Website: bh-photo
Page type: cross-sells
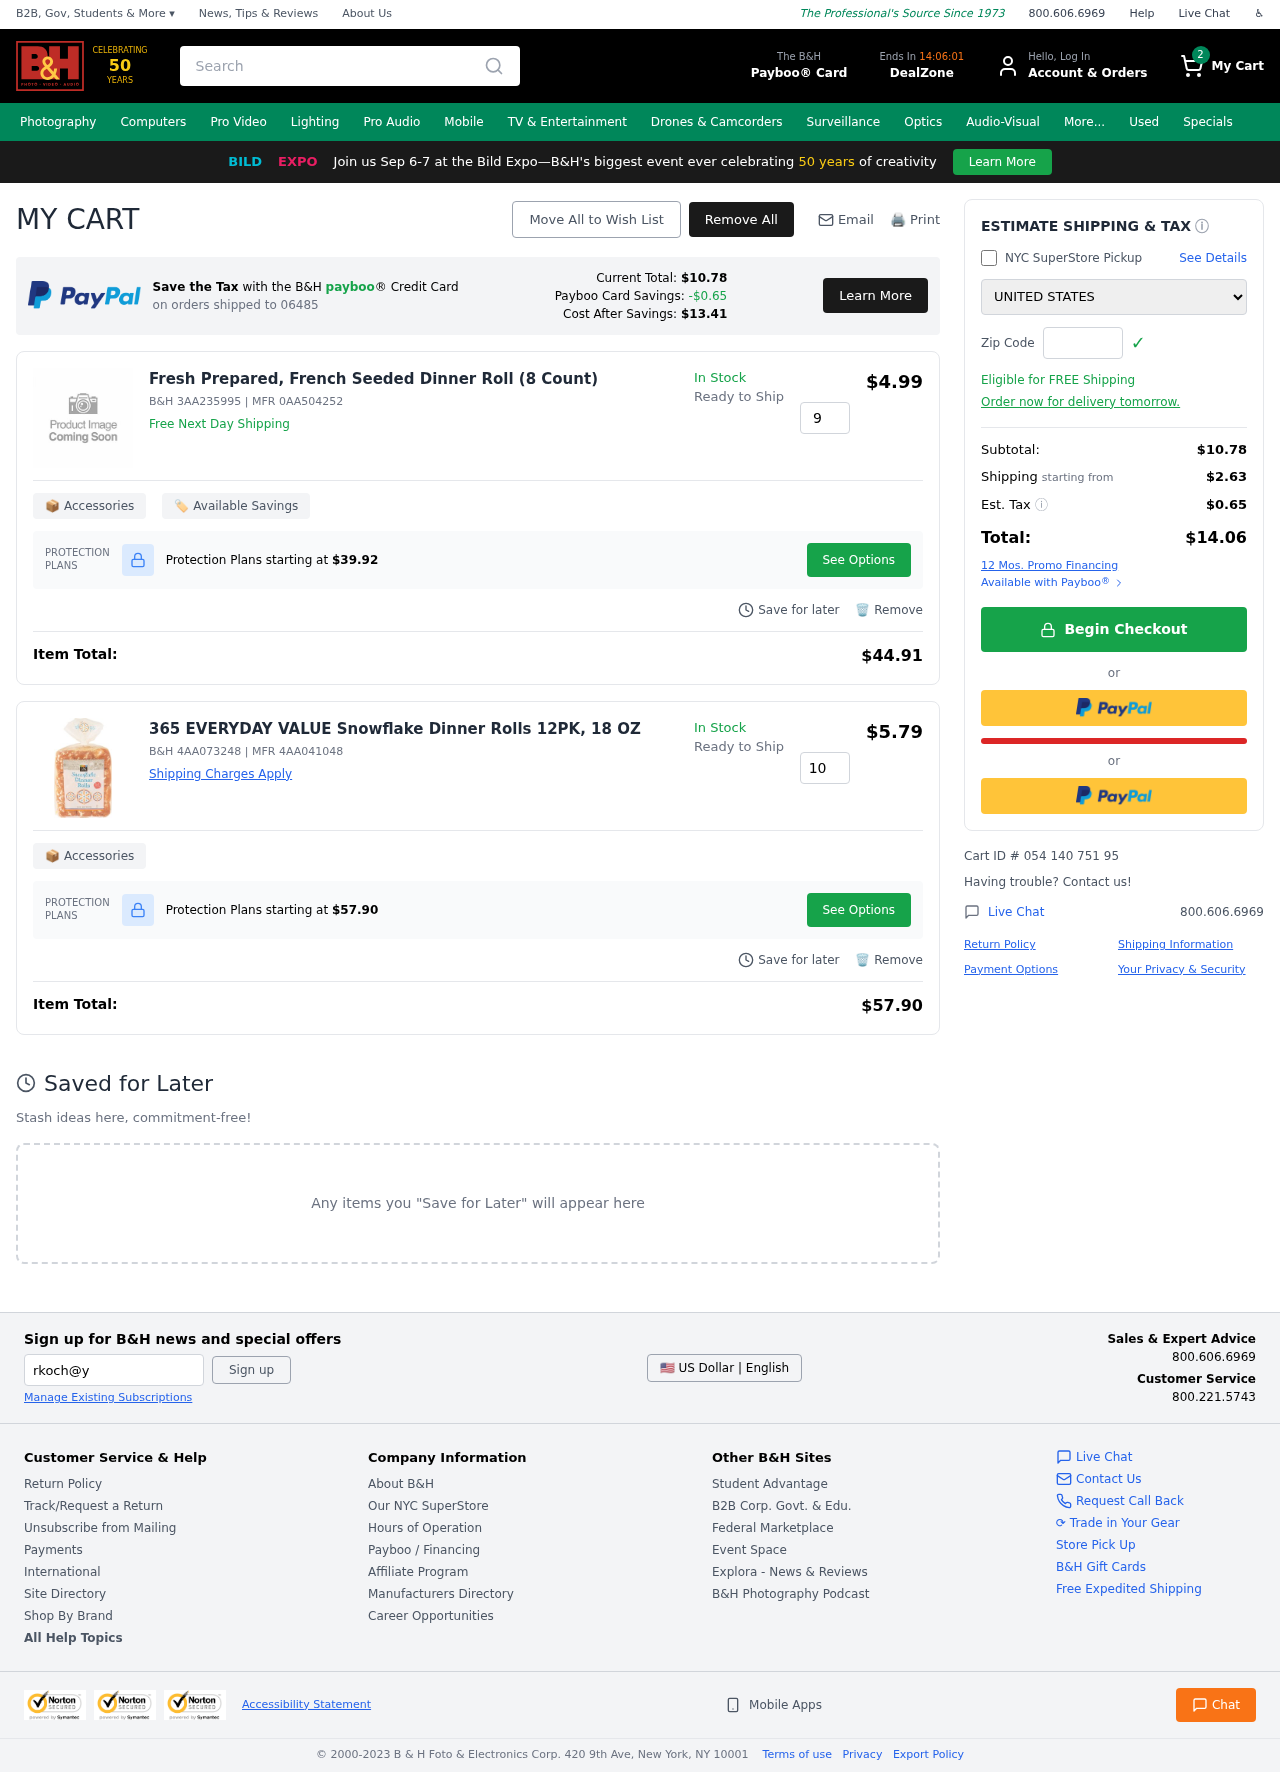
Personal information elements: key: PII_COUNTRY
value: United States
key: PII_POSTCODE
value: on orders shipped to 06485
Product elements: key: PRODUCT1_NAME
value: Fresh Prepared, French Seeded Dinner Roll (8 Count)
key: PRODUCT1_PRICE
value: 4.99
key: PRODUCT1_QUANTITY
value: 9
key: PRODUCT2_NAME
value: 365 EVERYDAY VALUE Snowflake Dinner Rolls 12PK, 18 OZ
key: PRODUCT2_PRICE
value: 5.79
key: PRODUCT2_QUANTITY
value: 10
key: PRODUCT1_SKU
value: B&H 3AA235995
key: PRODUCT1_MFR
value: MFR 0AA504252
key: PRODUCT1_PROTECTION_PRICE
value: $39.92
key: PRODUCT1_ITEM_TOTAL
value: $44.91
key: PRODUCT2_SKU
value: B&H 4AA073248
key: PRODUCT2_MFR
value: MFR 4AA041048
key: PRODUCT2_PROTECTION_PRICE
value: $57.90
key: PRODUCT2_ITEM_TOTAL
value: $57.90
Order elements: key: ORDER_NUM_ITEMS
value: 2
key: PAYBOO_CURRENT_TOTAL
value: $10.78
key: ORDER_SUBTOTAL
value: $10.78
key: ORDER_SHIPPING_COST
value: $2.63
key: ORDER_TAX
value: $0.65
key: ORDER_TOTAL
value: $14.06
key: ORDER_ID
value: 054 140 751 95
Search elements: key: HEADER_SEARCH
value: Search
Other elements: key: PAYBOO_SAVINGS
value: -$0.65
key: PAYBOO_COST_AFTER_SAVINGS
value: $13.41